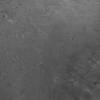
Label: not_dusty